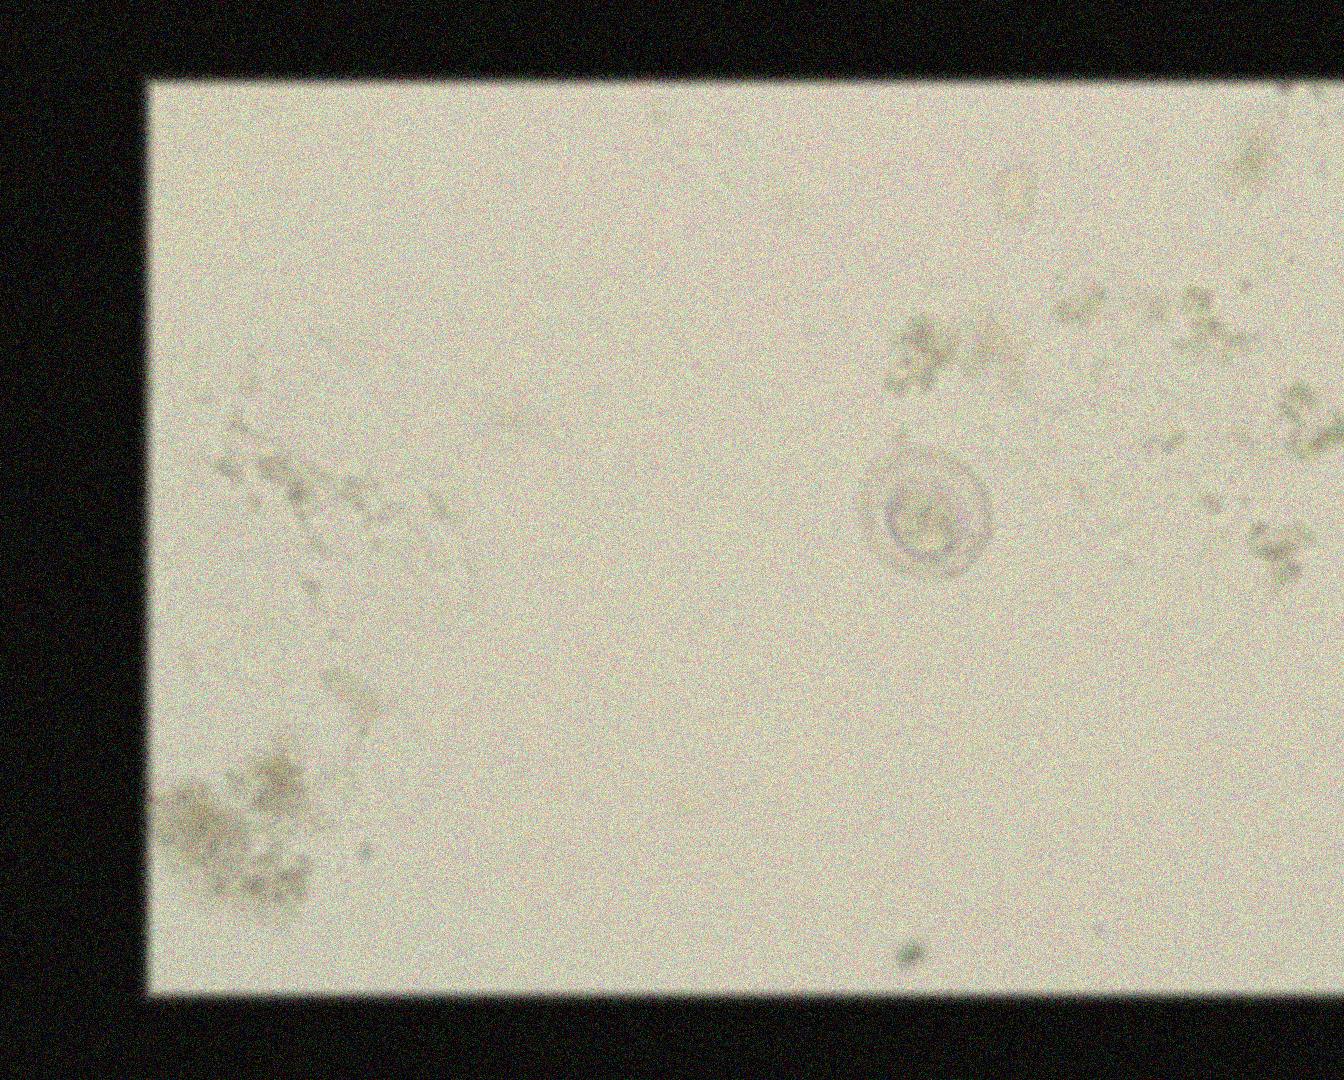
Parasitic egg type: Hymenolepis nana